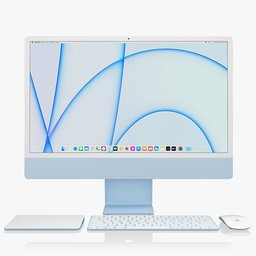
Label: electronics